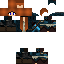
A female human skin with dark skin, wearing brown long hair dressed in a blue hoodie and black pants, featuring a closed mouth.